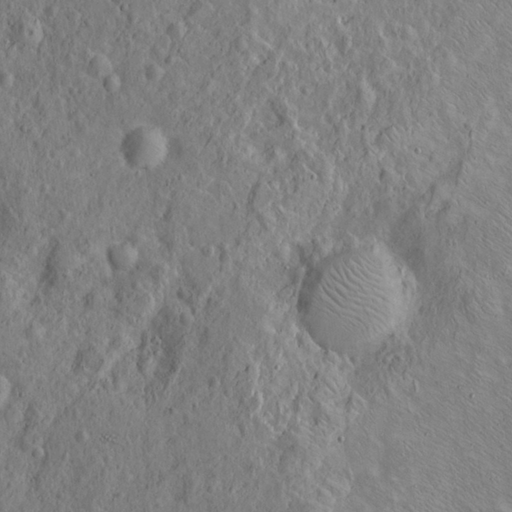
Classes present: Background, Cone